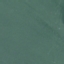
Label: SeaLake